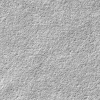
Atmospheric dust classification: not_dusty